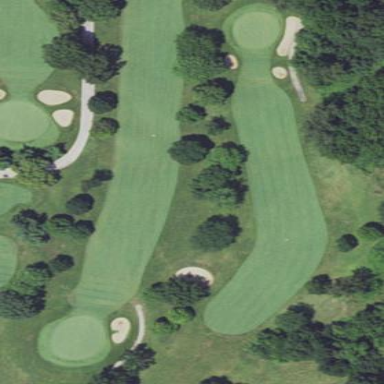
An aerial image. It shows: Grassy area designated as golf fairway.